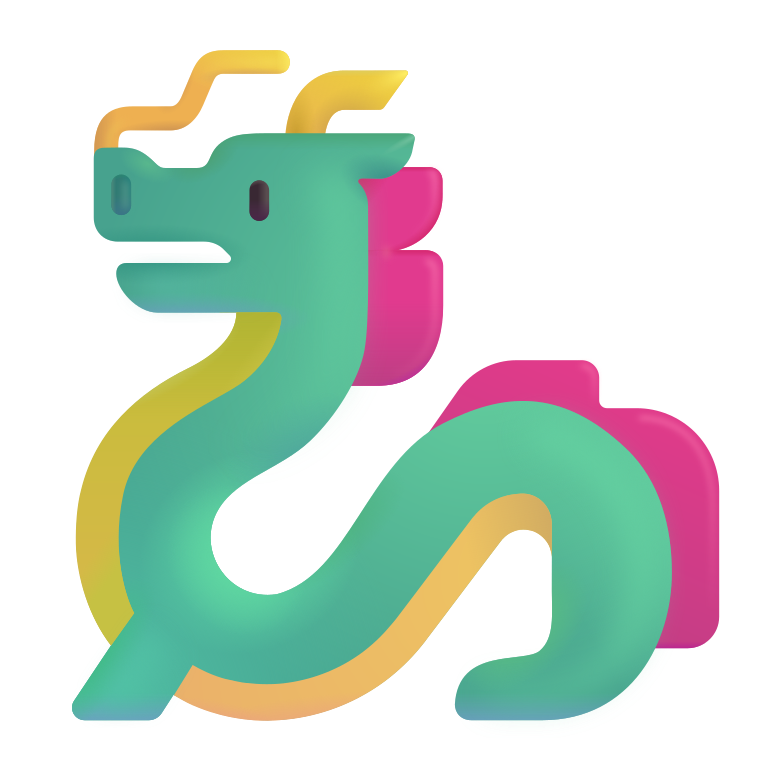
dragon color